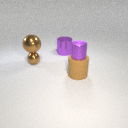
small brown metal sphere in front of large purple metal cylinder